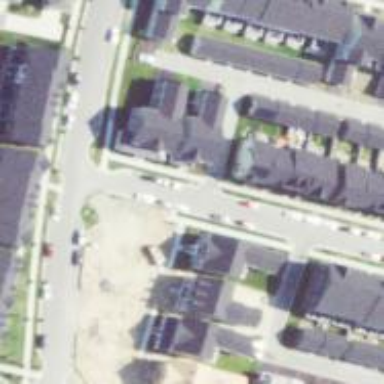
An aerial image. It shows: Alley classified as service road.